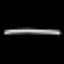
Label: line